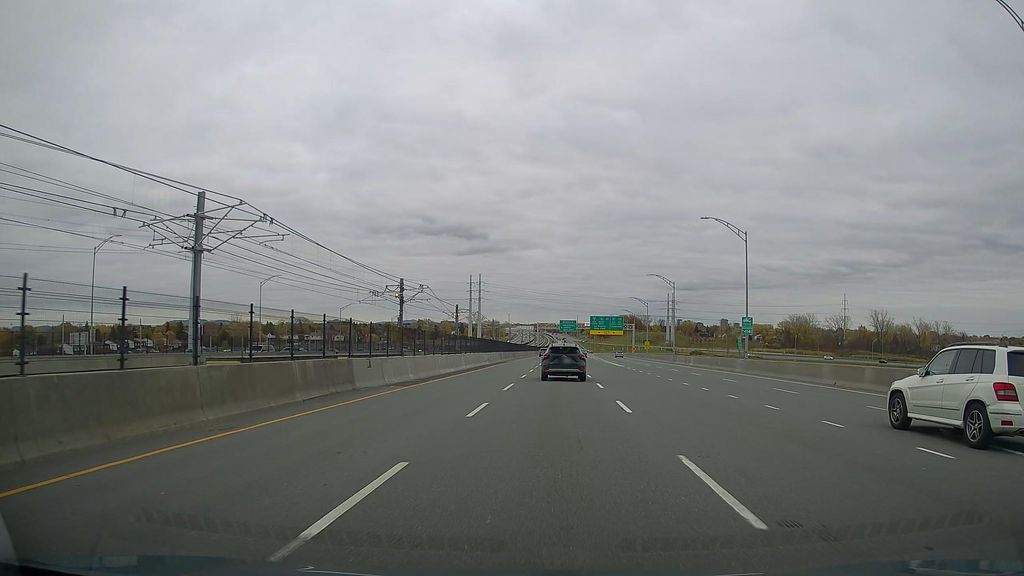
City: montreal